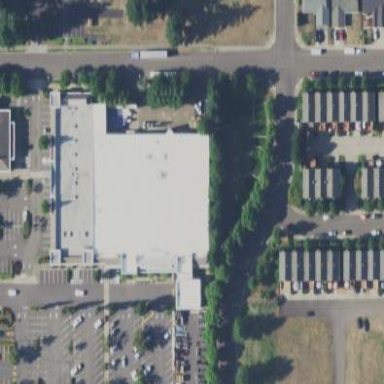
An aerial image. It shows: Building with trade shop.